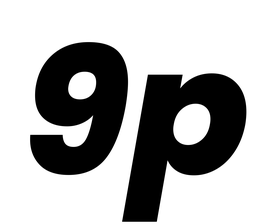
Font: Poppins-ExtraBoldItalic